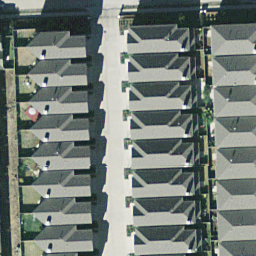
Label: residential